Interaction volume radius: 10 \u00c5
Interaction volume height: 30 \u00c5
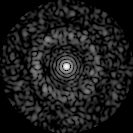
Disorder parameter: 0.8496